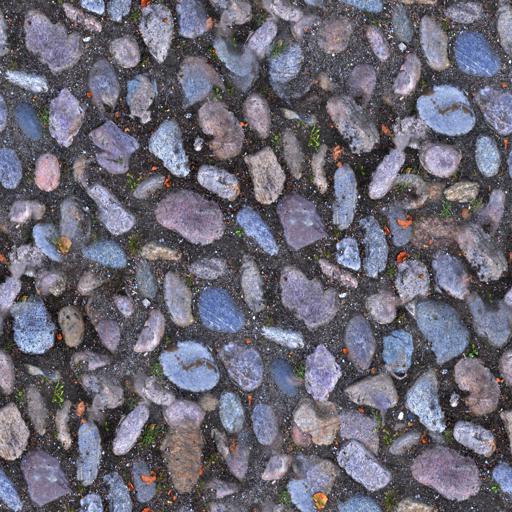
Tags: modern rocks stones wall